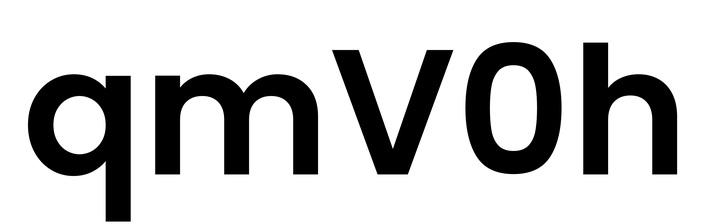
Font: Poppins-SemiBold